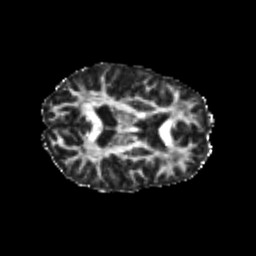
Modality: FA
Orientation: axial
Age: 22
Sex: female
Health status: healthy
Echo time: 0.074 s